Question:
Currently, I have the "lots of code" as noted in the diagram inside each child's constructor. My goal is to move it to the parent's constructor.
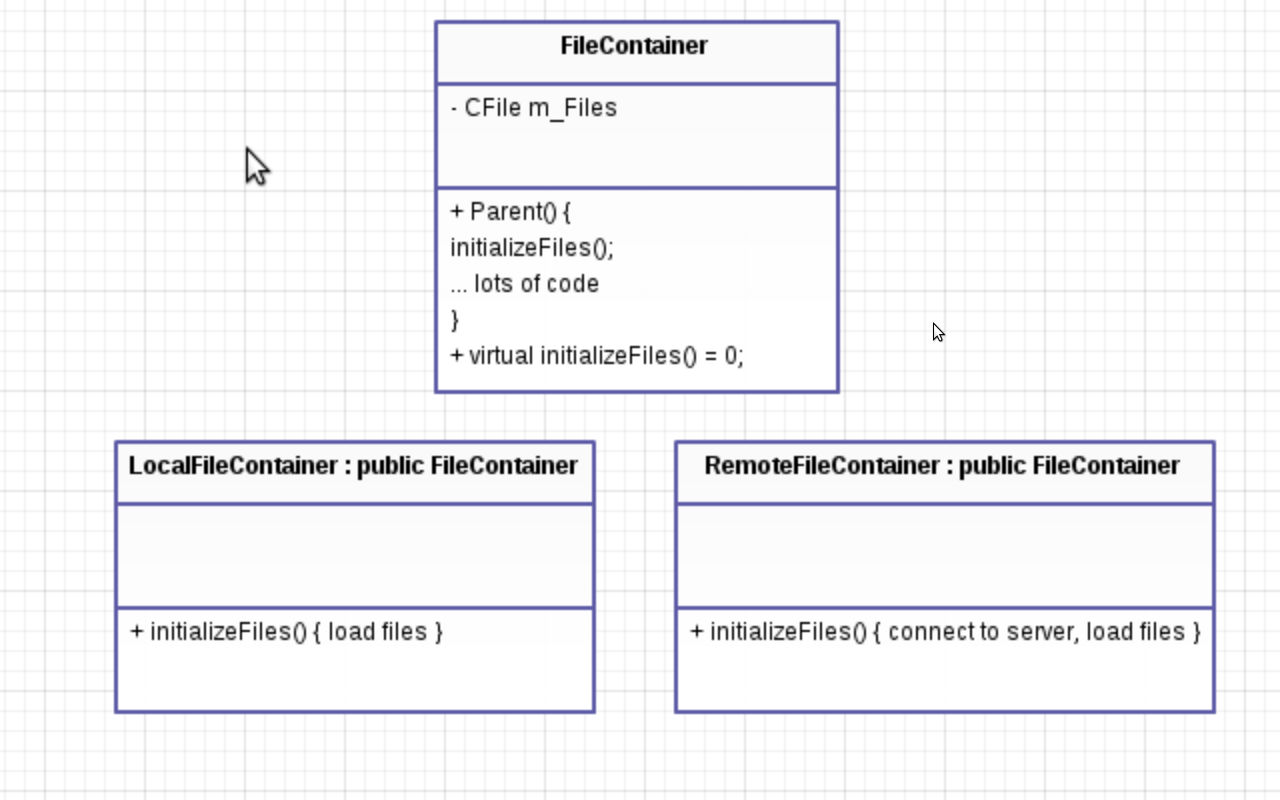
Answer: > Is it possible to call a virtual method from an abstract class constructor?
Technically it is possible, but it won't work as you expect, so , because the virtual table for derived classes has not been constructed yet.
The implementation is going to be called when a virtual function is invoked from a constructor, and if the virtual function you are calling is pure, you get undefined behavior.
Per paragraph 10.4/6 of the C++11 Standard:
> Member functions can be called from a constructor (or destructor) of an abstract class; the effect of making a
virtual call (10.3) to a pure virtual function directly or indirectly for the object being created (or destroyed)
from such a constructor (or destructor) is undefined.